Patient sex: F
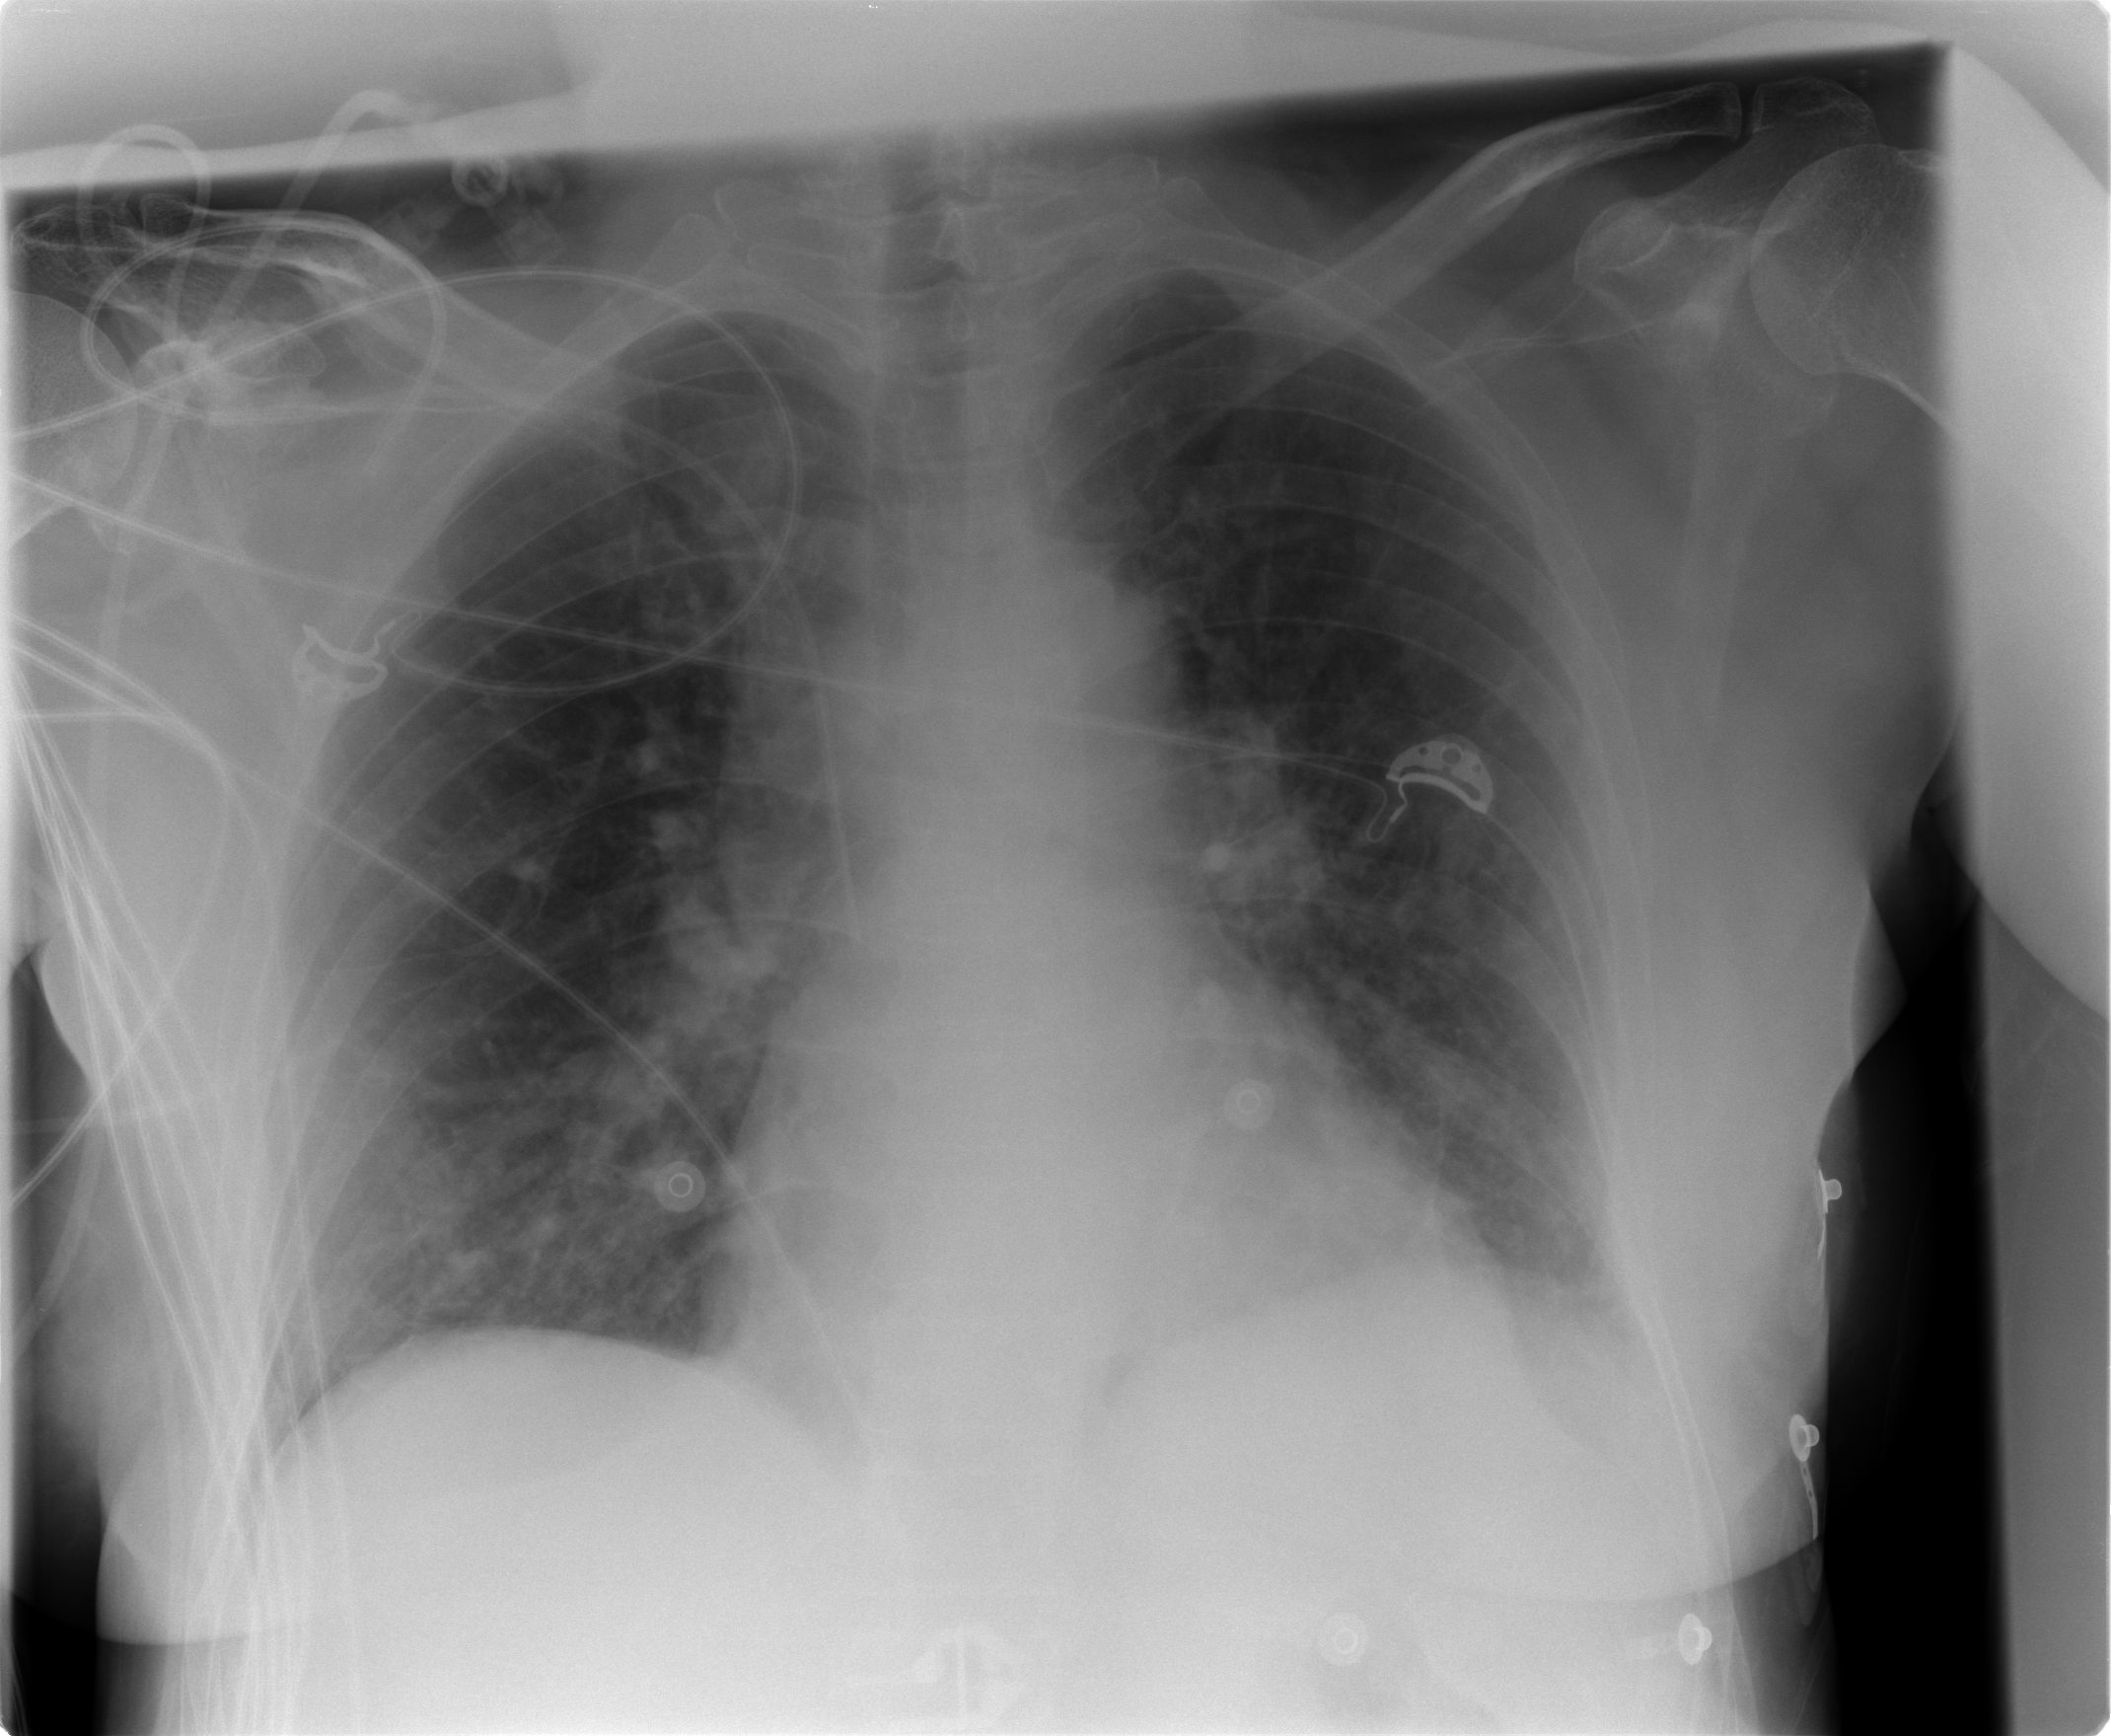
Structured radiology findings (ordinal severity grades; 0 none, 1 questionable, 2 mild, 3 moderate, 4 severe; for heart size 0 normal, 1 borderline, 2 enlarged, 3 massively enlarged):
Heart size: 0
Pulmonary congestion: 2
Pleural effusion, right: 0
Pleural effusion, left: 1
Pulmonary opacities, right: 2
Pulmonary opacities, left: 2
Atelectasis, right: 2
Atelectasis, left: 2